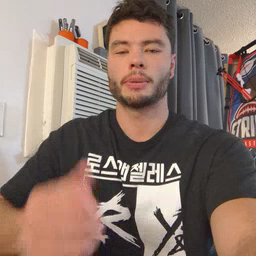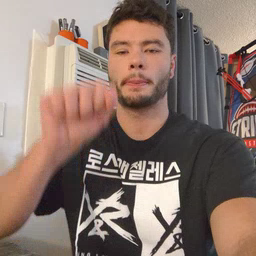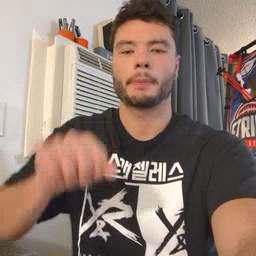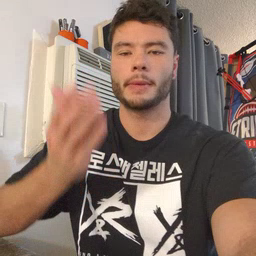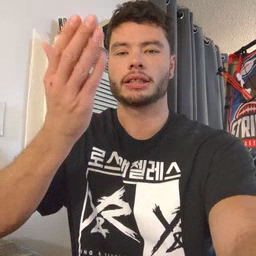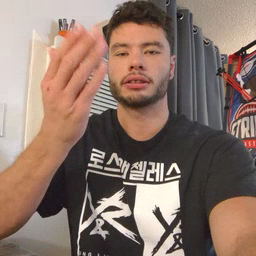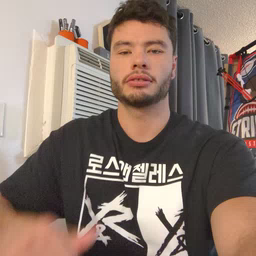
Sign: mitten